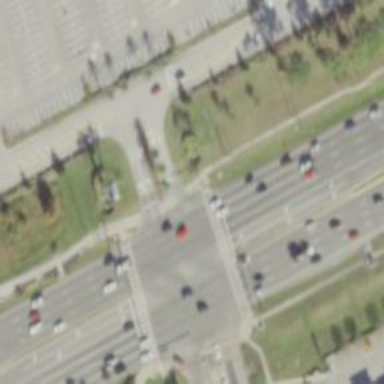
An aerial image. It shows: Marked road crossing.